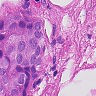
Metastatic tissue present: yes